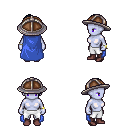
a pixel art fantasy rpg character, female body template, dark elf, purple skin, blue cape, white pants, raven long mohawk hairstyle, chain helm, bracelets, maroon shoes, four views (front, back, left, right), 2x2 character sprite sheet, small pixel art, hard edges, no anti-aliasing